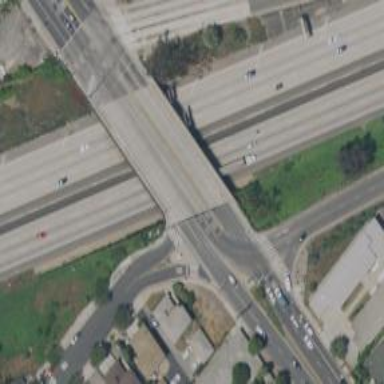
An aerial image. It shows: Primary highway crossing over bridge.